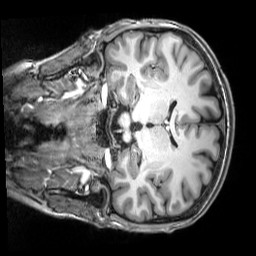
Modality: T1w
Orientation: coronal
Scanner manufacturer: siemens
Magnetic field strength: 3 T
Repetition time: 2.5 s
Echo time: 0.00343 s